Question: I've got a GridView inside a scrollview and the GridView has 4 images loaded into it (via an ImageAdapter). My issue is I can get 3 of the images to show but the 4th doesn't. After further investigation, I've found that the height of the gridview is only the height of the row, so if I set the gridview height in xml to 700dp, then it shows up.
Here's a screenshot:

As you can see, I've set the background of the GridView to HotPink to illustrate where the GridView is.
Here's the XML for the main_menu:
'''
<LinearLayout xmlns:android="http://schemas.android.com/apk/res/android"
android:id="@+id/llLayoutContainer"
android:layout_width="match_parent"
android:layout_height="match_parent"
android:orientation="horizontal" >
<!-- <LinearLayout android:id="@+id/llMiddle"
android:layout_width="match_parent"
android:layout_height="match_parent"
android:layout_weight="1"
android:orientation="horizontal"> -->
<LinearLayout
android:id="@+id/llLeft"
android:layout_width="400dp"
android:layout_height="match_parent"
android:orientation="vertical"
android:background="@drawable/layout_left"
android:paddingLeft="5dp"
android:paddingRight="5dp">
<ScrollView
android:id="@+id/svMenu"
android:layout_width="400dp"
android:layout_height="match_parent"
>
</ScrollView>
</LinearLayout>
<LinearLayout
android:id="@+id/llRight"
android:layout_width="0dp"
android:layout_height="match_parent"
android:layout_weight="1"
android:orientation="vertical"
android:background="@drawable/layout_right"
android:padding="0dp">
</LinearLayout>
<!-- </LinearLayout> -->
</LinearLayout>
'''
The LinearLayout "llLeft" is the layout where the menu items get loaded (inside the ScrollView). layout_left is only a shape which draws the dark outline around the greenish background.
Here's the main_menu_header.xml which contains the GridView:
'''
<LinearLayout xmlns:android="http://schemas.android.com/apk/res/android"
android:layout_width="match_parent"
android:layout_height="match_parent"
android:orientation="vertical"
android:paddingTop="5dp">
<TextView
android:id="@+id/tvDashboardHeader"
android:layout_width="match_parent"
android:layout_height="match_parent"
android:text="Dashboard Main Menu"
android:textSize="20dp"
style="@style/TextShadow"
android:paddingTop="5dp"
android:gravity="left"
android:background="@drawable/menu_item_bg"
/>
<GridView
android:id="@+id/gvMenuItems"
android:layout_width="400dp"
android:layout_height="match_parent"
android:columnWidth="110dp"
android:numColumns="auto_fit"
android:verticalSpacing="10dp"
android:horizontalSpacing="10dp"
android:stretchMode="columnWidth"
android:background="@color/HotPink"
android:gravity="center" >
</GridView>
</LinearLayout>
'''
And here's how I populate the GridView:
'''
ScrollView sv = (ScrollView)findViewById(R.id.svMenu);
LayoutInflater liInflater = getLayoutInflater();
ViewGroup vg = (ViewGroup)liInflater.inflate(R.layout.main_menu_header, sv, false);
sv.addView(vg);
//Setup the Main Menu items on the left side.
GridView gvMenuItems = (GridView) findViewById(R.id.gvMenuItems);
gvMenuItems.setAdapter(new ImageAdapter(this));
'''
ImageAdapter class:
ImageAdapter class:
'''
public class ImageAdapter extends BaseAdapter {
private Context mContext;
public ImageAdapter(Context c) {
mContext = c;
}
public int getCount() {
return mThumbIds.length;
}
public Object getItem(int position) {
return null;
}
public long getItemId(int position) {
return 0;
}
// create a new ImageView for each item referenced by the Adapter
public View getView(int position, View convertView, ViewGroup parent) {
ImageView imageView;
if (convertView == null) {
// if it's not recycled, initialize some attributes
imageView = new ImageView(mContext);
imageView.setLayoutParams(new GridView.LayoutParams(parent.getLayoutParams().width, 125)); //new GridView.LayoutParams(400, 125));
//imageView.setScaleType(ImageView.ScaleType.CENTER_CROP);
imageView.setScaleType(ImageView.ScaleType.CENTER_INSIDE);
imageView.setMaxHeight(50);
imageView.setMaxWidth(50);
//imageView.setPadding(30, 0, 0, 0);
//imageView.setPadding(40, 30, 20, 30);
} else {
imageView = (ImageView) convertView;
}
imageView.setImageResource(mThumbIds[position]);
return imageView;
}
// references to our images
private Integer[] mThumbIds = {
R.drawable.home,
R.drawable.open_folder,
R.drawable.paper_pen,
R.drawable.person
};
}
'''
I thought the gridview property of android:layout_height="match_parent" would work but it's not. Any ideas as to how I can get the GridView to take up the whole left side, inside the scrollview?
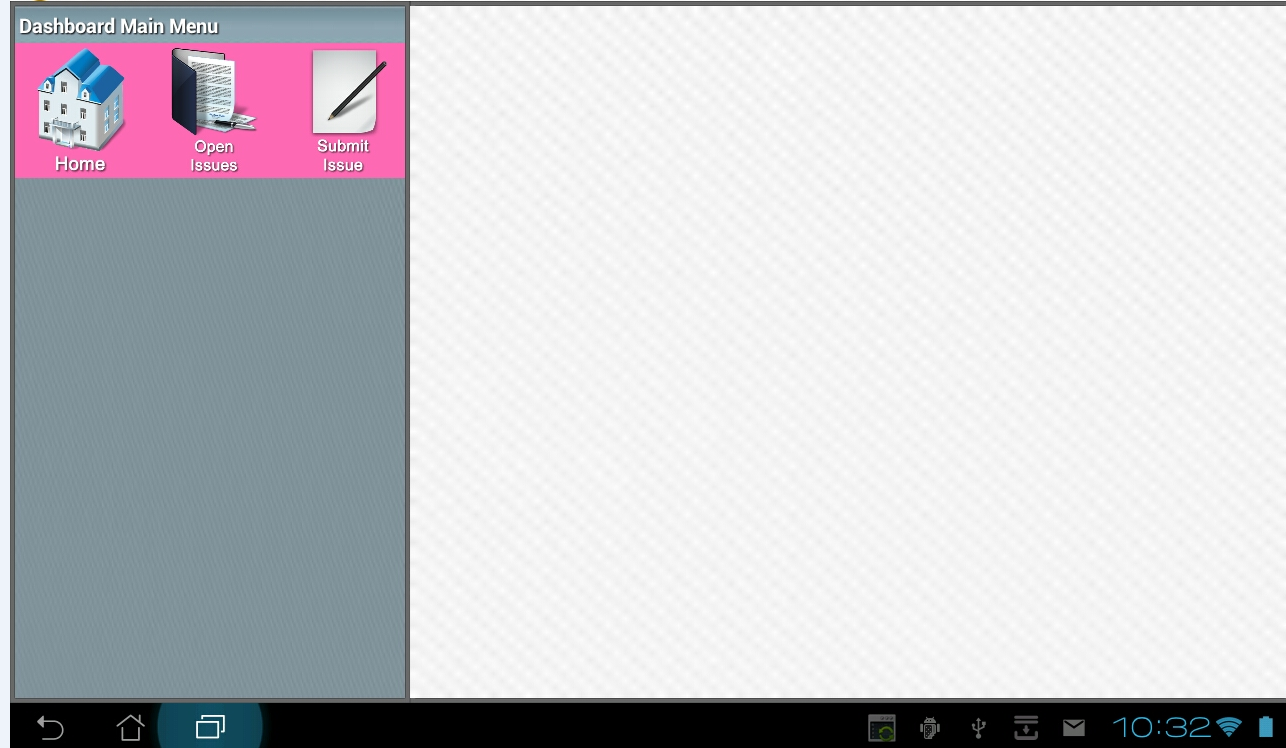
Answer: My best guess is that 'scrollview' is giving you problem.
Why do u need 'scrollview' for?
Grid View will handle the scrolling. It is kind of redundant.So please remove it and add inflated view directly to 'llLeft' directly. That shall solve the problem.
---
In fact, it would be more elegant just to use xml to solve your UI problem. Use '<include>' tag in your 'main_menu.xml'. Here is how
'''
<LinearLayout xmlns:android="http://schemas.android.com/apk/res/android"
android:id="@+id/llLayoutContainer"
android:layout_width="match_parent"
android:layout_height="match_parent"
android:orientation="horizontal" >
<!-- <LinearLayout android:id="@+id/llMiddle"
android:layout_width="match_parent"
android:layout_height="match_parent"
android:layout_weight="1"
android:orientation="horizontal"> -->
<LinearLayout
android:id="@+id/llLeft"
android:layout_width="400dp"
android:layout_height="match_parent"
android:orientation="vertical"
android:background="@drawable/layout_left"
android:paddingLeft="5dp"
android:paddingRight="5dp">
<include
android:layout_width="match_parent"
android:layout_height="match_parent"
layout="@layout/main_menu_header" />
</LinearLayout>
<LinearLayout
android:id="@+id/llRight"
android:layout_width="0dp"
android:layout_height="match_parent"
android:layout_weight="1"
android:orientation="vertical"
android:background="@drawable/layout_right"
android:padding="0dp">
</LinearLayout>
<!-- </LinearLayout> -->
'''